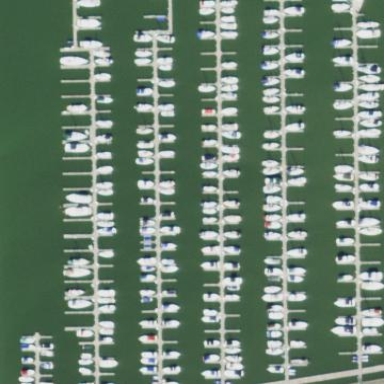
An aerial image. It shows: Marina on leisure land.